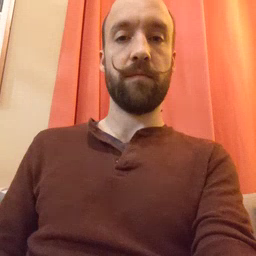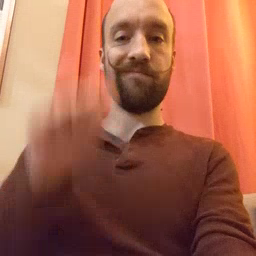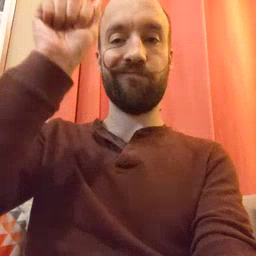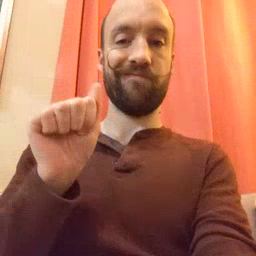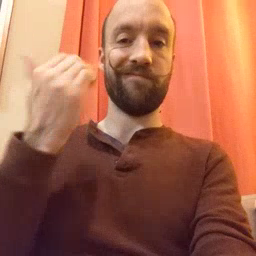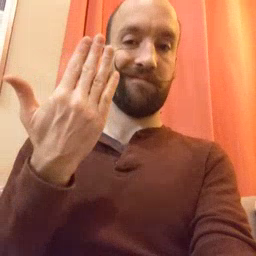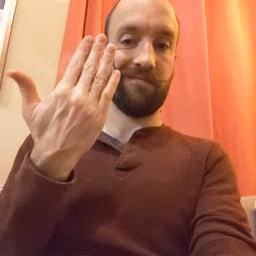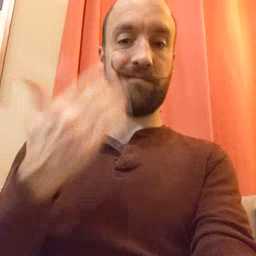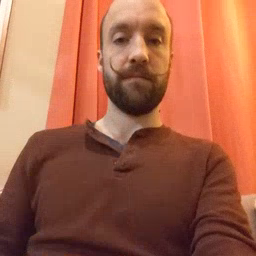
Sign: mitten